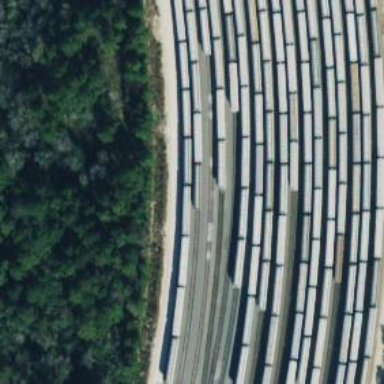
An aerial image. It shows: Railway siding for service.